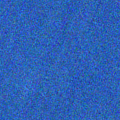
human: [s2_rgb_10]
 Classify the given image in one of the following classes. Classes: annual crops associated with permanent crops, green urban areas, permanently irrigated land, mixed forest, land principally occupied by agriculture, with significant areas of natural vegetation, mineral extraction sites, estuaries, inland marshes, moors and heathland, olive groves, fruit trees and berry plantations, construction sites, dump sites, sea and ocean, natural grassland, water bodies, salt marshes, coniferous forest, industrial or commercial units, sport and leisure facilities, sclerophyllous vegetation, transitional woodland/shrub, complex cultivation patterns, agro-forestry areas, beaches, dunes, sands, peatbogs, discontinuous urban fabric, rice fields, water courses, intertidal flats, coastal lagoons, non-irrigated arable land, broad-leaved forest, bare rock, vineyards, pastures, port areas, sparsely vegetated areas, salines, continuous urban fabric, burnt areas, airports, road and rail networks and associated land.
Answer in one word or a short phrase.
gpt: sea and ocean